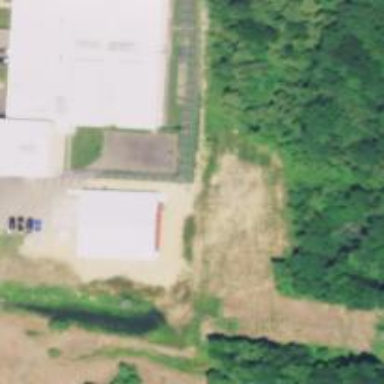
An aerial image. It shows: Animal shelter.